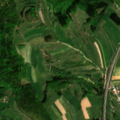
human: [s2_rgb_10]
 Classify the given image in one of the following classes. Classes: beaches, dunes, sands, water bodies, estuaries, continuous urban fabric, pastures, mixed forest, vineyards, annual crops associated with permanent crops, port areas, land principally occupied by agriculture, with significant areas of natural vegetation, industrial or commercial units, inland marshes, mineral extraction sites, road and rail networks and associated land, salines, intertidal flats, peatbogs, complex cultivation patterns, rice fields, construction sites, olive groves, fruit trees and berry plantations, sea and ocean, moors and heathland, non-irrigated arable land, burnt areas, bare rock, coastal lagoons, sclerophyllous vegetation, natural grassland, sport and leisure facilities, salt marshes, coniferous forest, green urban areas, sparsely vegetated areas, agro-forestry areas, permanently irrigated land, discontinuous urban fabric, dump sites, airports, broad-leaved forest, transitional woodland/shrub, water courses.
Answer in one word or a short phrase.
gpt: discontinuous urban fabric, non-irrigated arable land, complex cultivation patterns, broad-leaved forest, mixed forest